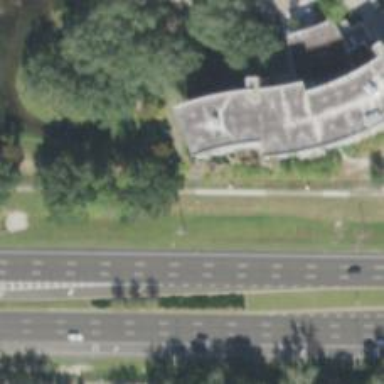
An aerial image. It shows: Footway alongside parkway.